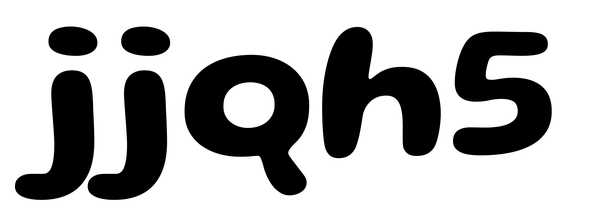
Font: Gluten_SemiBold